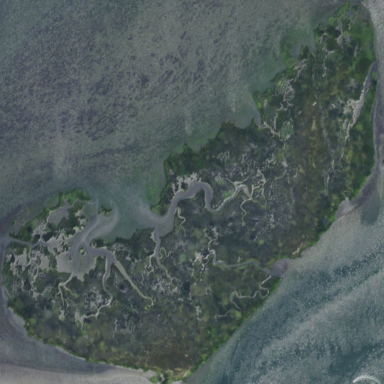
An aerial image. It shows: Islet along the natural coastline.